Question: Some of our tickets form a predecessor/successor relation ship that defines what ticket blocks another.
We have created a query that displays the all tickets which are blocked by other tickets by defining a "Work items and direct links" type of query with a filter like displayed in the image:

Now we want a view of all tickets whose predecessor is closed (=not blocking) or where no predecessor link type exist at all.
This however totally fails for tickets a predecessor (defined by a filter that has NO Predecessor type of link in the "Work items and direct links" type of query). Can this be combined in a query? It seems impossible to have a flat list of work items where the link is taken into account (not displayed, but filtered by) and we have to resort to two query, one "Not Blocked Items" and one "No Predecessors", which is very inefficient.
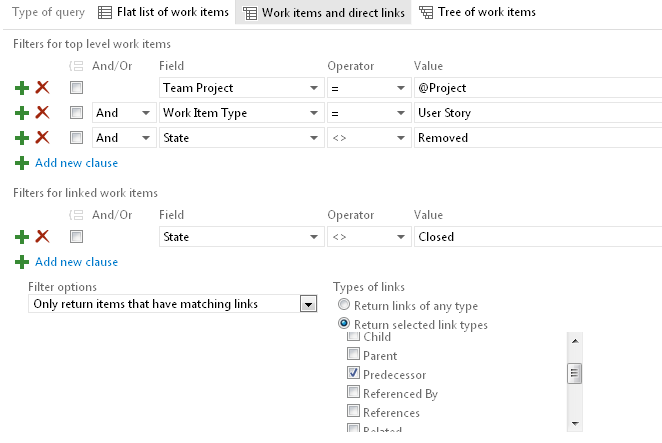
Answer: No there is no way to achieve this in the UI.
Your best option would be to create a list using the API that combines both queries. Or a report in reporting services.